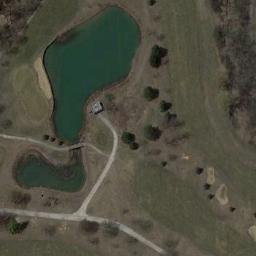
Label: golf_course